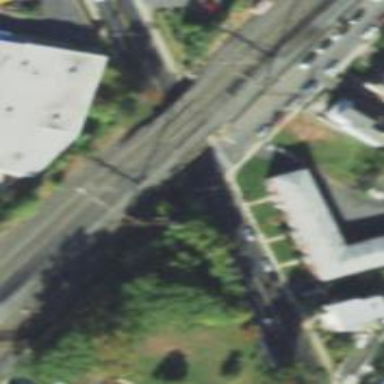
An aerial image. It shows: Bridge over railway with electrified contact lines.